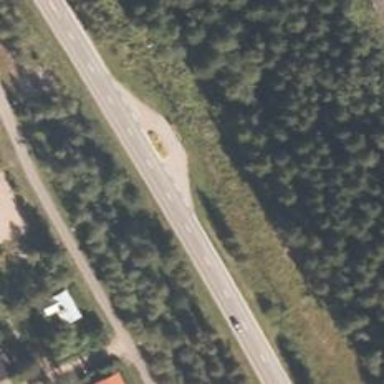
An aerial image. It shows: Rest area along the road.